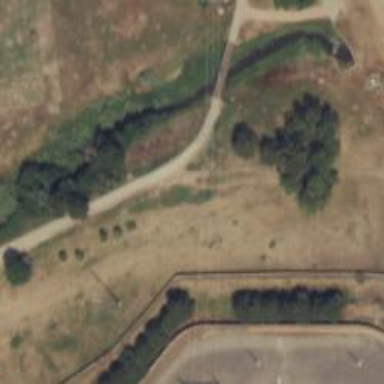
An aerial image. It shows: Disc golf hole.